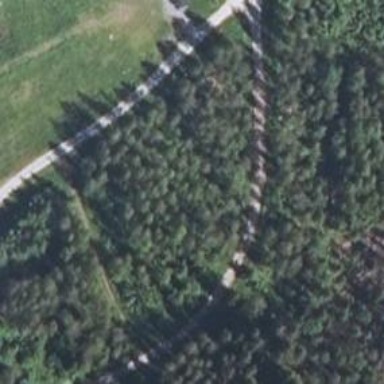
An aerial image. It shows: Forest area.